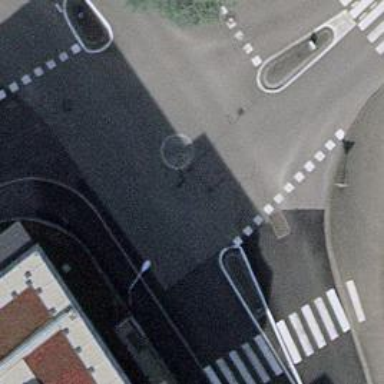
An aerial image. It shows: Mini roundabout on the road.